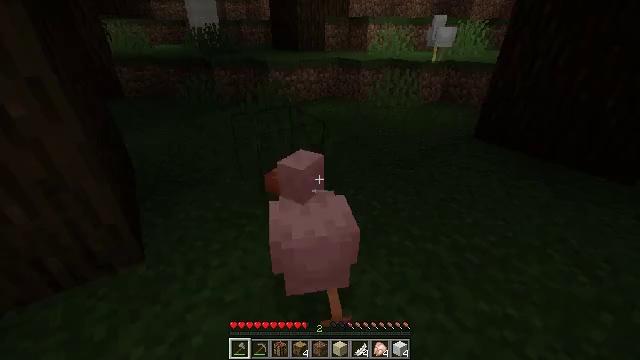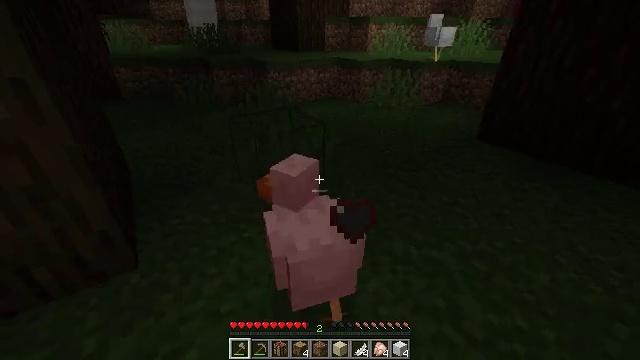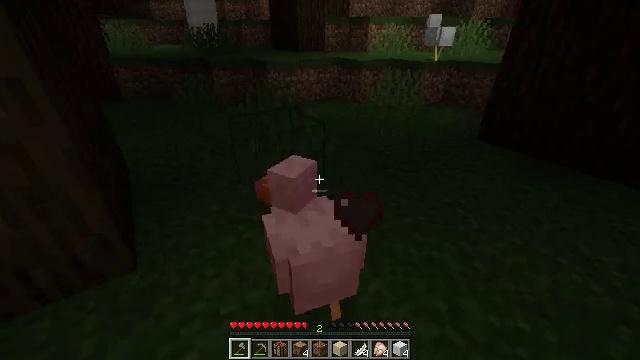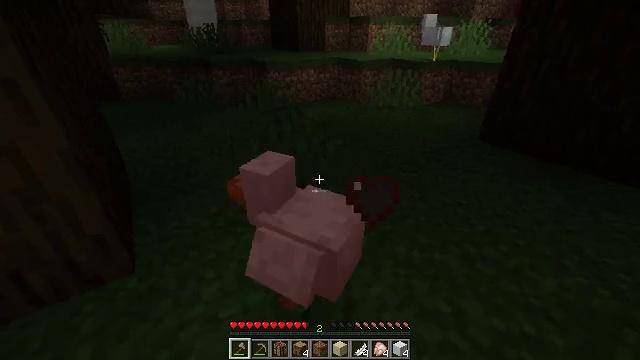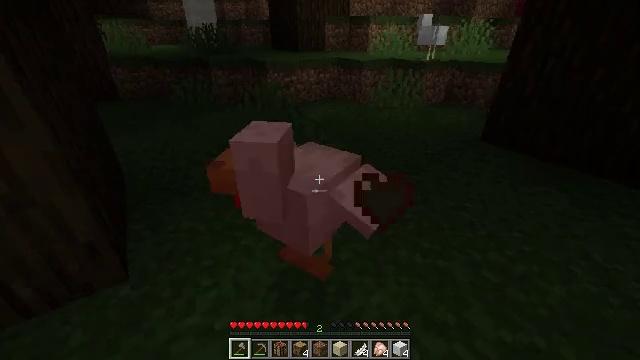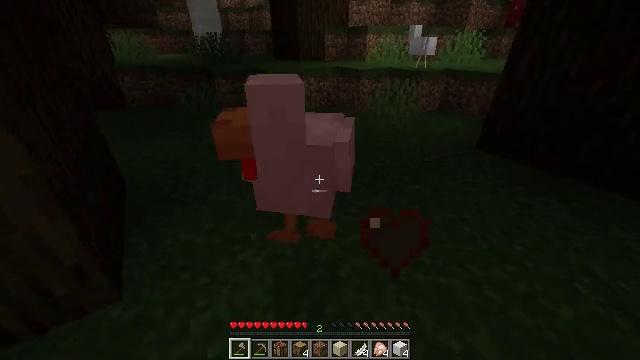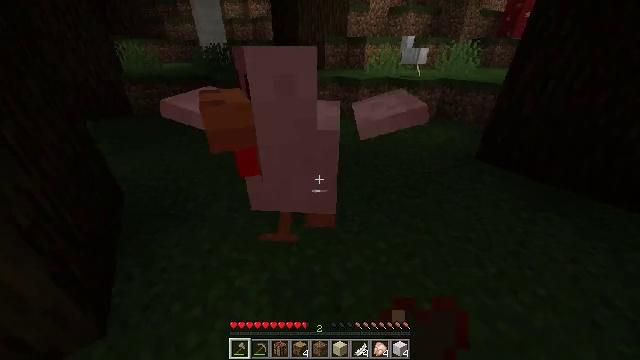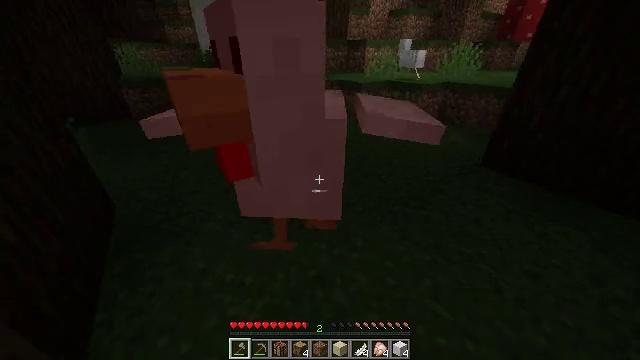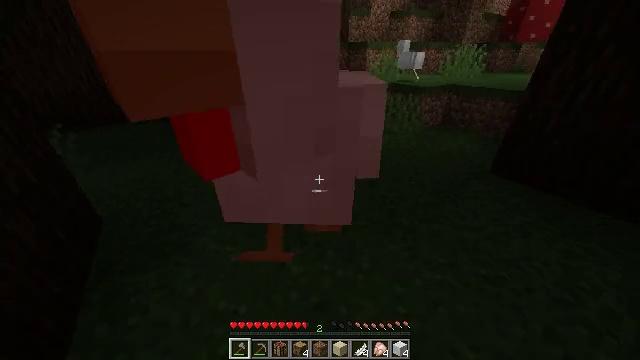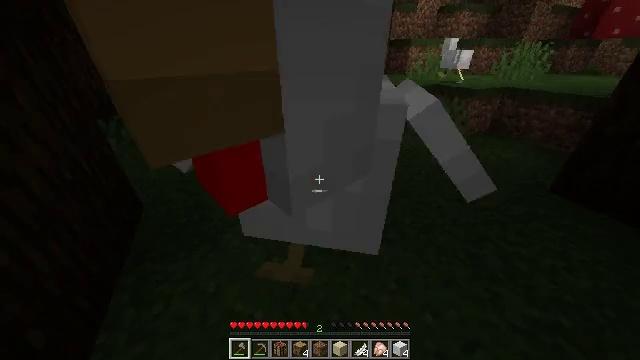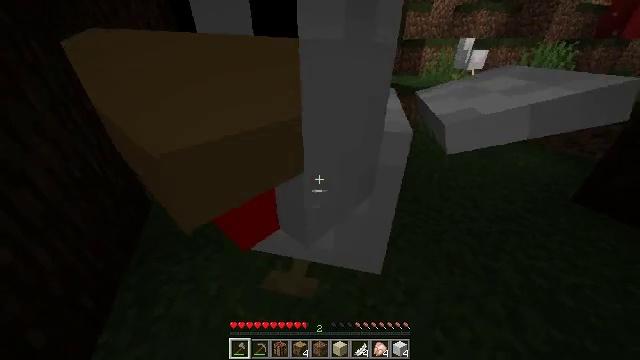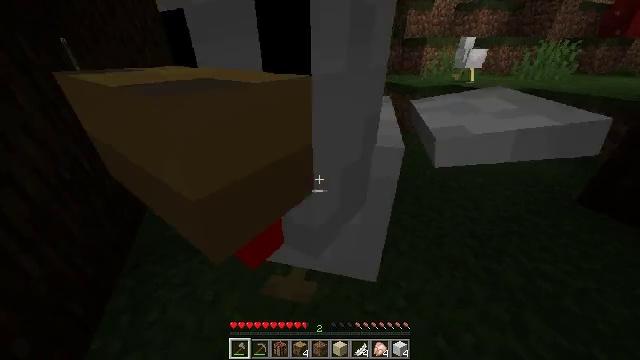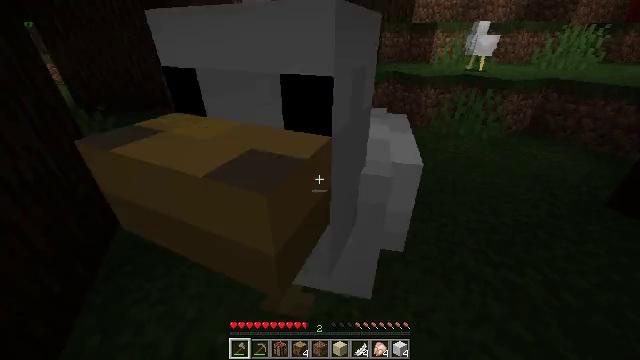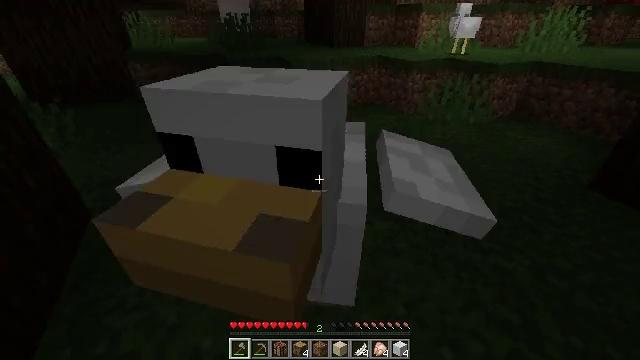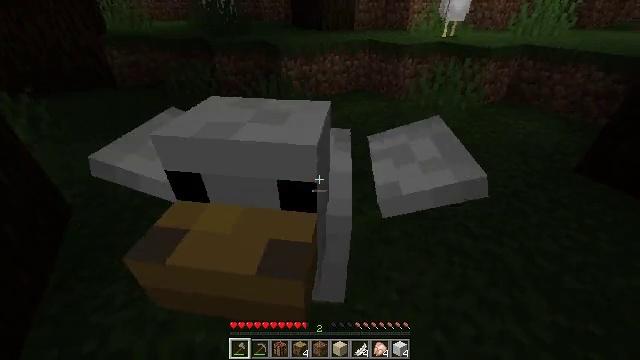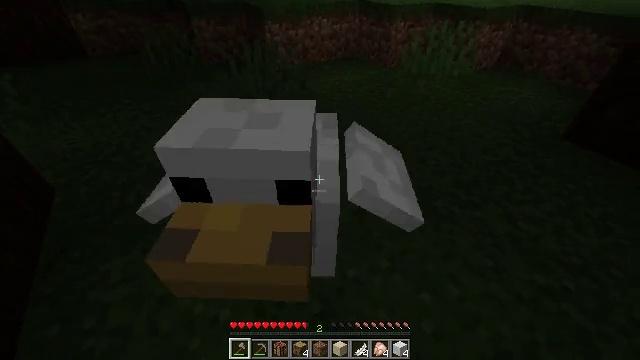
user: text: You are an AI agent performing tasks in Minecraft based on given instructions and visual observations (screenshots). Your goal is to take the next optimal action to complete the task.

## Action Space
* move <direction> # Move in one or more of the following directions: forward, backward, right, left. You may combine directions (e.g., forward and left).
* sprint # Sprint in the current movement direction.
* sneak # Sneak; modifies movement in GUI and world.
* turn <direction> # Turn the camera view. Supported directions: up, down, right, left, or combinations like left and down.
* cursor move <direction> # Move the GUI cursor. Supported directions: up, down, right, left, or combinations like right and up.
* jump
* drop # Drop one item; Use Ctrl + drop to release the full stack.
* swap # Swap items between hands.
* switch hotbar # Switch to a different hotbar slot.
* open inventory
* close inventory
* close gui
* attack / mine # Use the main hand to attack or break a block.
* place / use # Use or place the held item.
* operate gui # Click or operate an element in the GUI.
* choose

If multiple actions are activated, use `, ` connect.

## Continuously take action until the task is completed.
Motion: motion action
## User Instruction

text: Kill mobs.
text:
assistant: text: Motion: no_op
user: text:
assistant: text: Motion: no_op
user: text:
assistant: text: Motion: no_op
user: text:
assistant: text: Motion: move forward, sprint
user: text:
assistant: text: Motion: move forward, sprint
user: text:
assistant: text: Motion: move forward, sprint
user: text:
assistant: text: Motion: move forward, sprint
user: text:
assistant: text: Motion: move forward, sprint
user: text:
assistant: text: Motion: turn left
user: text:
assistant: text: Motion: turn left
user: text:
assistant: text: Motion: no_op
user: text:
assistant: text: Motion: attack / mine
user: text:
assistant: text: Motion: turn right and down, attack / mine
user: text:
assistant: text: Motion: turn right and down
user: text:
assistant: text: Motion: turn right and down
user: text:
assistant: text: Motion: turn left and down
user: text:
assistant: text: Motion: turn left and down
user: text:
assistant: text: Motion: no_op
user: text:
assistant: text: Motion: turn left
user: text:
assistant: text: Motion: turn left and up
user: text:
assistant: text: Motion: turn left
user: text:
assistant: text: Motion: move forward, sprint, turn up
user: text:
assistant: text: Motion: move forward, sprint, turn right and up
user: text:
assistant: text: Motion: move forward, sprint, turn right and up
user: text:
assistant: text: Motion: move forward, sprint, turn right and up
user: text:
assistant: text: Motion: move forward, sprint, turn right and up
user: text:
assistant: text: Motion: move forward, sprint, turn right and up
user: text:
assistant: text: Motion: move forward, sprint
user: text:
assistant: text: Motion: move forward, sprint
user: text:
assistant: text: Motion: move forward, sprint